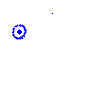
Particle: kaon